Question: I often find myself running a query to get the number of people who meet a certain criteria, the total number of people in that population and the finding the percentage that meets that criteria. I've been doing it for the same way for a while and I was wondering what SO would do to solve the same type of problem. Below is how I wrote the query:
'''
select m.state_cd
,m.injurylevel
,COUNT(distinct m.patid) as pplOnRx
,x.totalPatientsPerState
,round((COUNT(distinct m.patid) /cast(x.totalPatientsPerState as float))*100,2) as percentPrescribedNarcotics
from members as m
inner join rx on rx.patid=m.PATID
inner join DrugTable as dt on dt.drugClass=rx.drugClass
inner join
(
select m2.state_cd, m2.injurylevel, COUNT(distinct m2.patid) as totalPatientsPerState
from members as m2
inner join rx on rx.patid=m2.PATID
group by m2.STATE_CD,m2.injuryLevel
) x on x.state_cd=m.state_cd and m.injuryLevel=x.injurylevel
where drugText like '%narcotics%'
group by m.state_cd,m.injurylevel,x.totalPatientsPerState
order by m.STATE_CD,m.injuryLevel
'''
In this example not everyone who appears in the 'members' table is in the 'rx' table. The derived table makes sure that everyone whose in 'rx' is also in 'members' without the condition of 'drugText like narcotics'. From what little I've played with it it seems that the 'over(partition by' clause might work here. I have no idea if it does, just seems like it to me. How would someone else go about tackling this problem?
results:

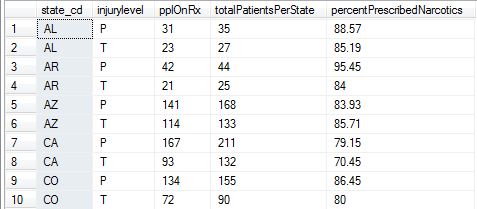
Answer: This is exactly what MDX and SSAS is designed to do. If you insist on doing it in SQL (nothing wrong with that), are you asking for a way to do it with better performance? In that case, it would depend on how the tables are indexed, tempdb speed, and if the tables are partitioned, then that too.
Also, the distinct count is going to be one of larger performance hits. The 'like '%narcotics%'' in the predicate is going to force a full table scan and should be avoided at all costs (can this be an integer key in the data model?)
To answer your question, not really sure windowing ('over partition by') is going to perform any better. I would test it and see, but there is nothing "wrong" with the query.
You could rewrite the count distinct's as virtual tables or temp tables with group by's or a combination of those two.
To illustrate, this is a stub for windowing that you could grow into the same query:
'''
select a.state_cd,a.injurylevel,a.totalpatid, count(*) over (partition by a.state_cd, a.injurylevel)
from
(select state_cd,injurylevel,count(*) as totalpatid, count(distinct patid) as patid
from
#members
group by state_cd,injurylevel
) a
'''
see what I mean about not really being that helpful? Then again, sometimes rewriting a query slightly can improve performance by selecting a better execution plan, but rather then taking stabs in the dark, I'd first find the bottlenecks in the query you have, since you already took the time to write it.